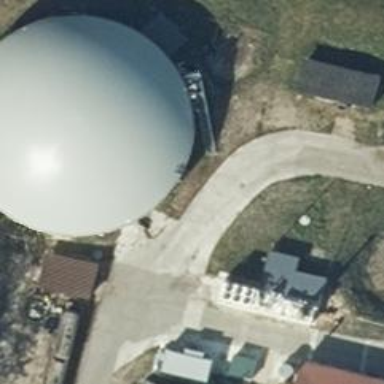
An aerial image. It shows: Farm auxiliary building with storage tank.